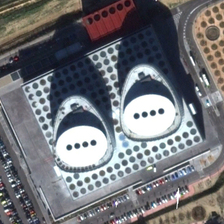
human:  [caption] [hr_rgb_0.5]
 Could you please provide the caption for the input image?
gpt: a white building with two domes in the center of the land .

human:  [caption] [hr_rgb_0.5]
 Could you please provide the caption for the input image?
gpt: many cars are parked around the buildings .

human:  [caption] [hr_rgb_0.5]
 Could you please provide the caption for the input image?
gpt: many cars are parked around the buildings .

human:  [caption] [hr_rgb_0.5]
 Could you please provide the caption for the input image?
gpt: a white building with two domes in the center of the land .

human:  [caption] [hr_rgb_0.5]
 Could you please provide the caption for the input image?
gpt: a white building with two domes in the center of the land .